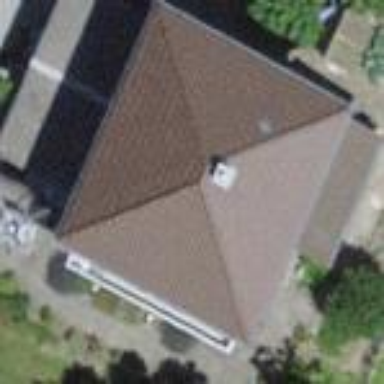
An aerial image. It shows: Residential building with hipped roof.